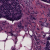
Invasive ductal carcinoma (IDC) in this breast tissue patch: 1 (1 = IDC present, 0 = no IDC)